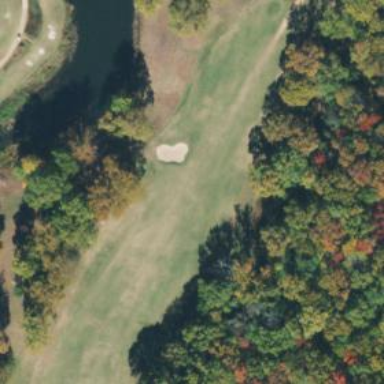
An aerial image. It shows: Golf hole.